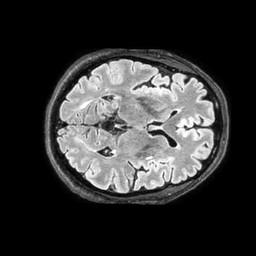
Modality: FLAIR
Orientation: axial
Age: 61
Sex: male
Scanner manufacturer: philips
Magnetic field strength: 3 T
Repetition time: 4.8 s
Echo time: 0.34 s